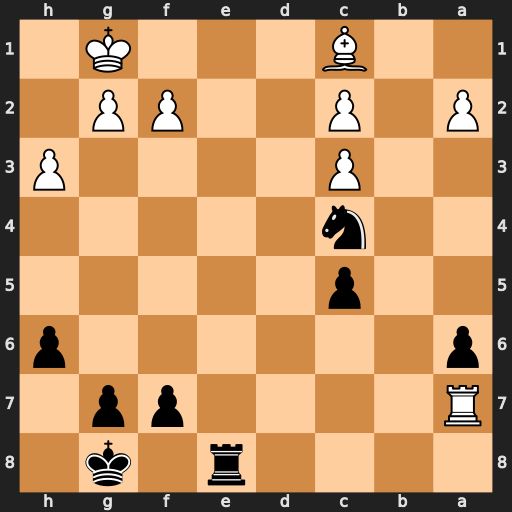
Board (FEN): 4r1k1/R4pp1/p6p/2p5/2n5/2P4P/P1P2PP1/2B3K1
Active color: b
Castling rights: -
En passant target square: -
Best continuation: Re1+ Kh2 Rxc1